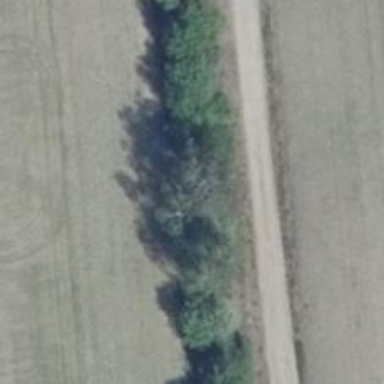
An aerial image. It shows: Deciduous broadleaved tree.